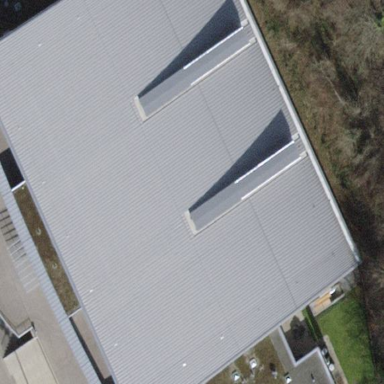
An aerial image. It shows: Building with skillion roof style. It includes parts.